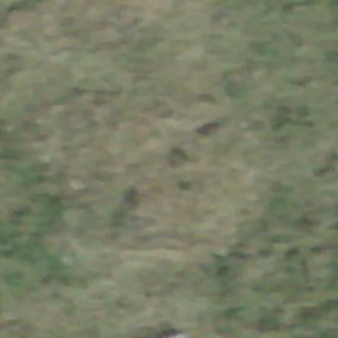
Label: other